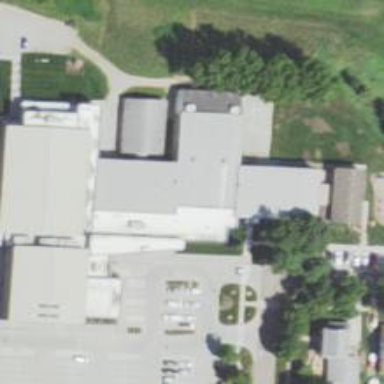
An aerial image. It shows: School.